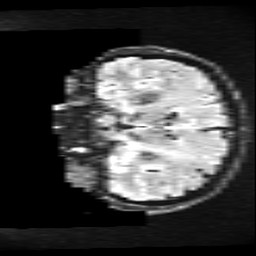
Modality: FLAIR
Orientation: coronal
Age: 31
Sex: female
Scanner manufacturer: ge
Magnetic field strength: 3 T
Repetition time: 11 s
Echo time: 0.1497 s